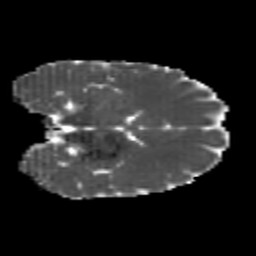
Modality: MD
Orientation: coronal
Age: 23
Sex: female
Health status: healthy
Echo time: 0.074 s